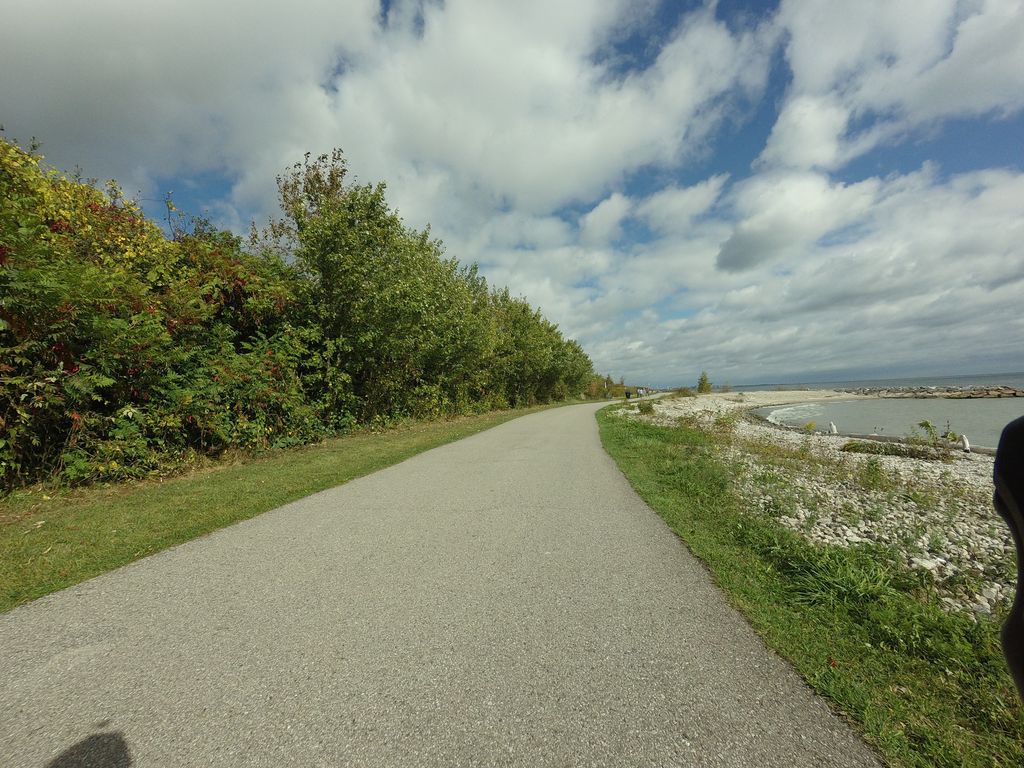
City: toronto